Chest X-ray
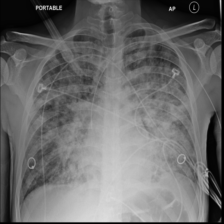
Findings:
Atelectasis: negative
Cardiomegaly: negative
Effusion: negative
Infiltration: positive
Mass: negative
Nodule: positive
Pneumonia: negative
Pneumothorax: negative
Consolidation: negative
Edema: positive
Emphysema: negative
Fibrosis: negative
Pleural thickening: negative
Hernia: negative